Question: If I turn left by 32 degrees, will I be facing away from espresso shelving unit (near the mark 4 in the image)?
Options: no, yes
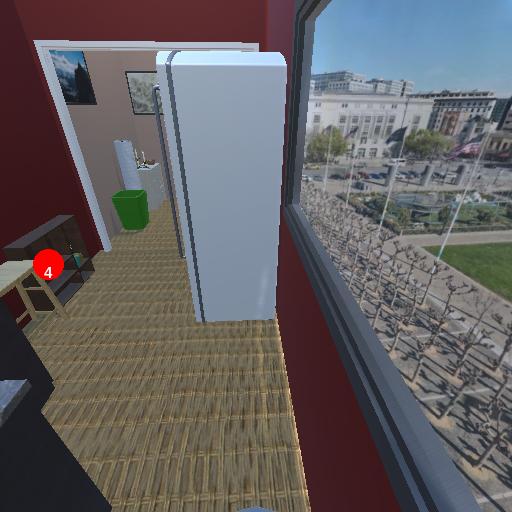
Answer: no